Question: So I have this problem I had before, and naturally I asked for help on <URL>. Luksprog's answer was great because I had no idea about how ListView and GridView optimized itself with recycling Views. So with his advice I was able to change how I added Views to my GridView. Problem is now I have something that does not make sense. This is my 'getView' from my 'BaseAdapter':
---
'''
public View getView(int position, View convertView, ViewGroup parent) {
if(convertView == null) {
LayoutInflater inflater = LayoutInflater.from(parent.getContext());
convertView = inflater.inflate(R.layout.day_view_item, parent, false);
}
Log.d("DayViewActivity", "Position is: "+position);
((TextView)convertView.findViewById(R.id.day_hour_side)).setText(array[position]);
LinearLayout layout = (LinearLayout)convertView.findViewById(R.id.day_event_layout);
//layout.addView(new EventFrame(parent.getContext()));
TextView create = new TextView(DayViewActivity.this);
LinearLayout.LayoutParams params = new LinearLayout.LayoutParams(0, (int)TypedValue.applyDimension(TypedValue.COMPLEX_UNIT_DIP, 62, getResources().getDisplayMetrics()), 1.0f);
params.topMargin = (int)TypedValue.applyDimension(TypedValue.COMPLEX_UNIT_DIP, 1, getResources().getDisplayMetrics());
params.bottomMargin = (int)TypedValue.applyDimension(TypedValue.COMPLEX_UNIT_DIP, 1, getResources().getDisplayMetrics());
create.setLayoutParams(params);
create.setBackgroundColor(Color.BLUE);
create.setText("Test");
//the following is my original LinearLayout.LayoutParams for correctly setting the TextView Height
//new LinearLayout.LayoutParams(0, (int)TypedValue.applyDimension(TypedValue.COMPLEX_UNIT_DIP, 60, getResources().getDisplayMetrics()), 1.0f)
if(position == 0) {
Log.d("DayViewActivity", "This should only be running when position is 0. The position is: "+position);
layout.addView(create);
}
return convertView;
}
}
'''
---
Problem is when I scroll, this happens, and not on position 0... Looks like position 6 and position 8, plus it puts two in position 8. Now I am still trying to get the hang of using ListView and GridView so I do not understand why this is happening. One of the main reasons I am making this question is to help others who probably don't know about ListView and GridView's recycling View, or the way this <URL> puts it, ScrapView mechanism.

Adding link to a google IO talk that is basically all you need to understand how ListView works. Link was dead in on of the comments. So user3427079 was nice enough to update that link. <URL> it is for easy access.
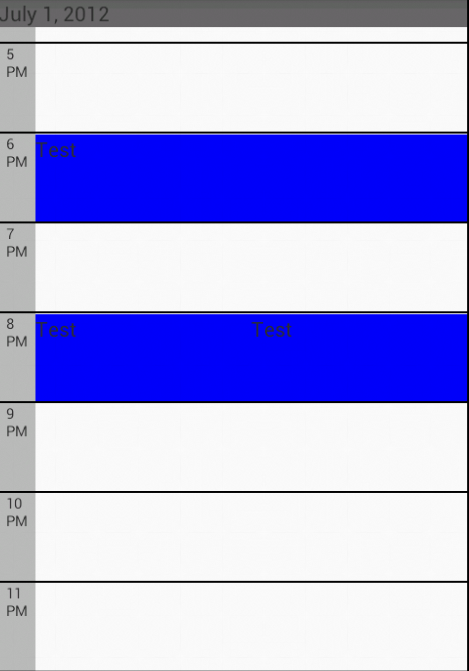
Answer: Initially, I was also unaware of listview recycling and the convertview usage mechanism, but after a whole days research I pretty much understand the mechanisms of the list view by referring to an image from <URL>

Whenever your listview is filled by an adapter it basically shows the number of that the listview can show on screen and the number of rows doesn't increase even when you scroll through the list. This is the trick android uses so that listview works more efficiently and fast.
Now the inside story of listview referring to the image, as you can see, initially the listview has 7 visible items, then, if you scroll up until item 1 is no longer visible, getView() passes this view (i.e item1) to the recycler and you can use
'''
System.out.println("getview:"+position+" "+convertView);
'''
inside your
'''
public View getView(final int position, View convertView, ViewGroup parent)
{
System.out.println("getview:"+position+" "+convertView);
ViewHolder holder;
View row=convertView;
if(row==null)
{
LayoutInflater inflater=((Activity)context).getLayoutInflater();
row=inflater.inflate(layoutResourceId, parent,false);
holder=new PakistaniDrama();
holder.tvDramaName=(TextView)row.findViewById(R.id.dramaName);
holder.cbCheck=(CheckBox)row.findViewById(R.id.checkBox);
row.setTag(holder);
}
else
{
holder=(PakistaniDrama)row.getTag();
}
holder.tvDramaName.setText(dramaList.get(position).getDramaName());
holder.cbCheck.setChecked(checks.get(position));
return row;
}
'''
You will notice in your logcat, initially, convertview is null for all the visible rows, because initially there were no views (i.e items) in the recycler, so your getView() creates a new view for each of the visible items, but the moment you scroll up and item 1 moves out of the screen, it will be sent to the with its present state (for example the TextView 'text' or in mine case, if checkbox is checked, it will be associated with the view and stored in recycler).
Now when you scroll up/down, your listview is not going to create a new view, it will use the view which is in your recycler. In your you will notice that the 'convertView' is not null, its because your new item 8 will be drawn using convertview, i.e., basically it takes item 1 view from the recycler and inflates item 8 in its place, and you can observe that in my code. If you had a checkbox and if you check it at position 0(let's say item1 had a checkbox and you checked it) so when you scroll down you will see item 8 checkbox already checked, this is why listview is re using the same view, not creating a new for you due to performance optimization.
. Never set the 'layout_height' and 'layout_width' of your listview to 'wrap_content' as 'getView()' will force your adapter to get some child for measuring the height of the views to be drawn in list view and can cause some unexpected behaviour like returning convertview even the list is not scrolled.always use 'match_parent' or fixed width/height.
. If you want to use some Layout or view after your list view and question might came in your mind if i set the 'layout_height' to 'fill_parent' the view after list view will not show up as it goes down the screen, so its better to put your listview inside a layout.For example Linear Layout and set the height and width of that layout as of your requirement and make the and attribute of your listview to as of your layout(like if your layout width is and height is then your listview should have same and . This will tell getView() of exact height and width of views to be rendered, and getView() won't call again and again some random rows, and other problems like returning convert view even before scrolling won't happen, i have test this myself, unless my listview was inside the lineaLayout it was also having problems like repeating view call and convert view as, putting Listview inside LinearLayout worked like magic for me.(didn't know why)
'''
01-01 14:49:36.606: I/System.out(13871): getview 0 null
01-01 14:49:36.636: I/System.out(13871): getview 0 android.widget.RelativeLayout@406082c0
01-01 14:49:36.636: I/System.out(13871): getview 1 android.widget.RelativeLayout@406082c0
01-01 14:49:36.646: I/System.out(13871): getview 2 android.widget.RelativeLayout@406082c0
01-01 14:49:36.646: I/System.out(13871): getview 3 android.widget.RelativeLayout@406082c0
01-01 14:49:36.656: I/System.out(13871): getview 4 android.widget.RelativeLayout@406082c0
01-01 14:49:36.666: I/System.out(13871): getview 5 android.widget.RelativeLayout@406082c0
01-01 14:49:36.666: I/System.out(13871): getview 0 android.widget.RelativeLayout@406082c0
01-01 14:49:36.696: I/System.out(13871): getview 0 android.widget.RelativeLayout@406082c0
01-01 14:49:36.706: I/System.out(13871): getview 1 null
01-01 14:49:36.736: I/System.out(13871): getview 2 null
01-01 14:49:36.756: I/System.out(13871): getview 3 null
01-01 14:49:36.776: I/System.out(13871): getview 4 null
'''
But now its solved, I know, I'm not that good at explaining but as i put my whole day to understand so i thought other beginners like me can get help of my experience and i hope now you people will have a little bit understanding of framework how it works, as it is really messy and tricky so beginners found too much problem understanding it